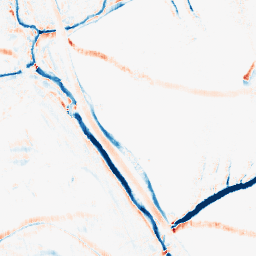
Category: morphological
Decomposition family: morphological_rect
Decomposition parameters: operation: average
width: 5
height: 10
Upsampling method: quintic
Upsampling parameters: scale: 2
Upsampling scale: 2